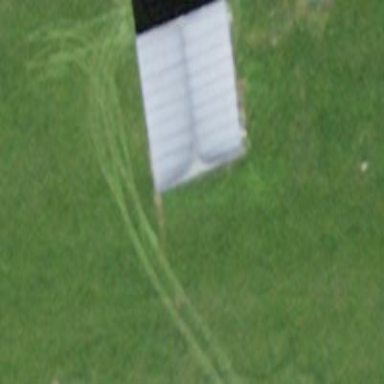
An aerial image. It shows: Shed building.